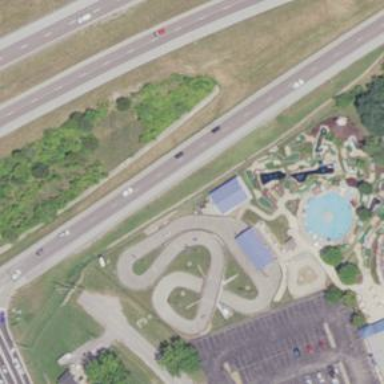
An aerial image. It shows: Raceway road.